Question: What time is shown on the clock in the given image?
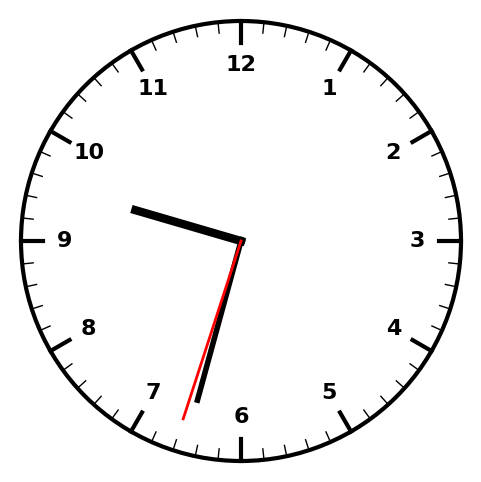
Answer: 09:32:33